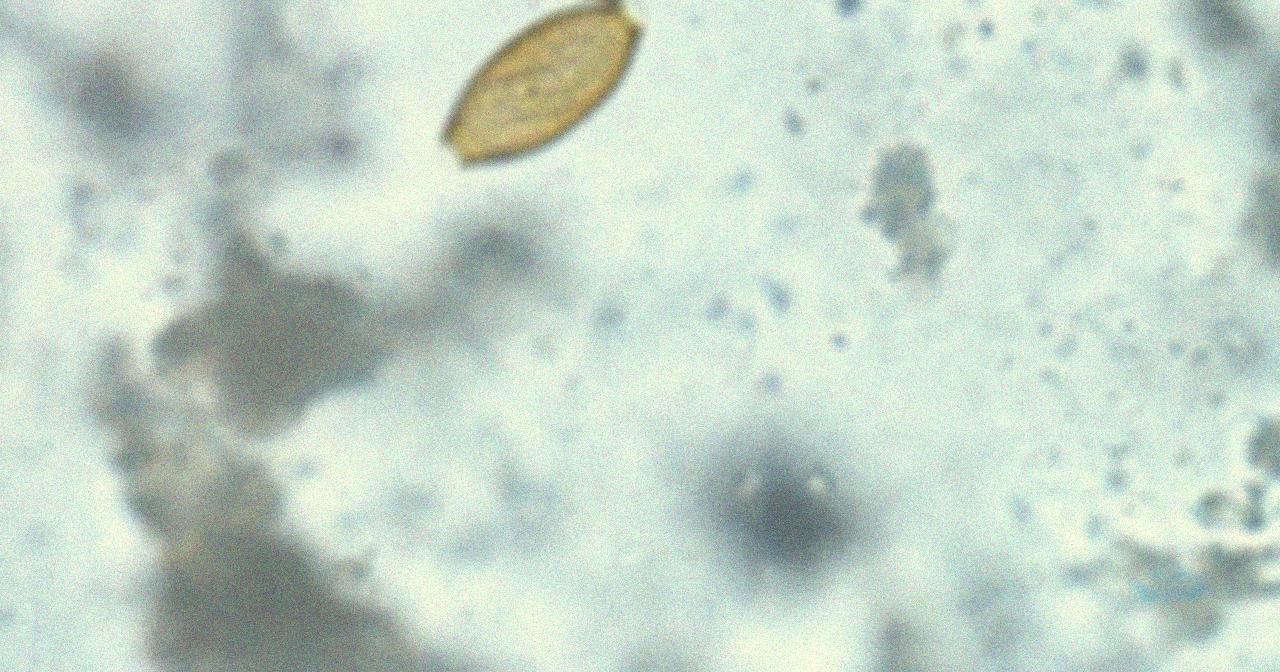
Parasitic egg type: Trichuris trichiura